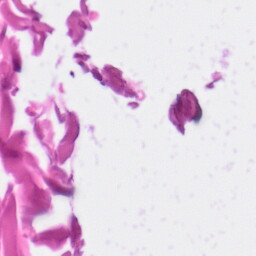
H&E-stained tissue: Skin